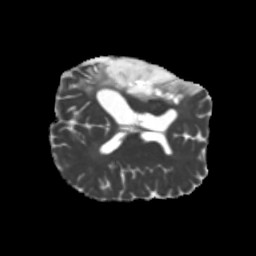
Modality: MD
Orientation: axial
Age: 27
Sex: female
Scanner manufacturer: siemens
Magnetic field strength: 3 T
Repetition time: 5.25 s
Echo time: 0.08 s